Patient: sex M, age 24
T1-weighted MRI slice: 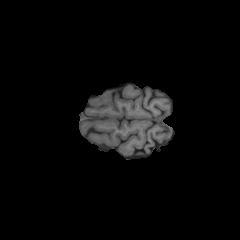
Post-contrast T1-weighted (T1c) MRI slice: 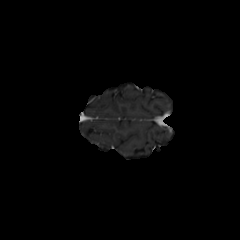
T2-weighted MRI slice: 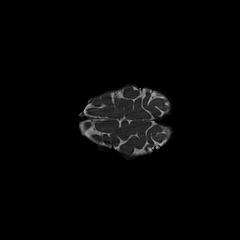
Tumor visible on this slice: no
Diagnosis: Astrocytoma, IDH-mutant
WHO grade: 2